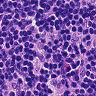
Metastatic tissue present: no